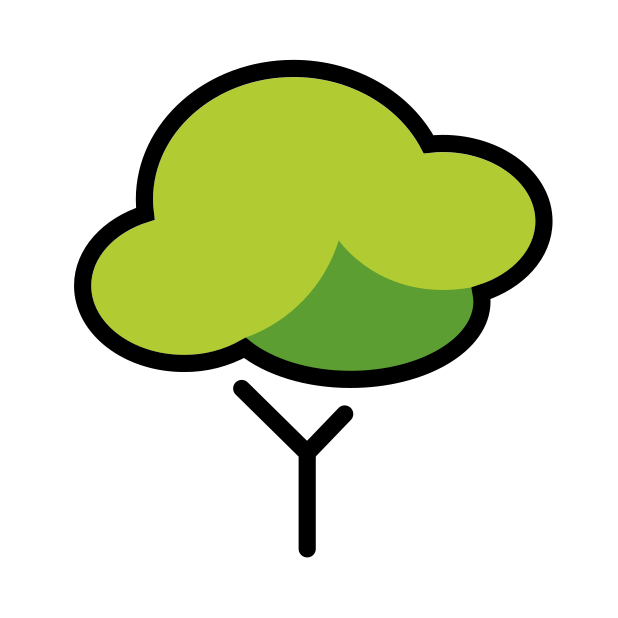
Emoji: 🌳
Name: deciduous tree
Unicode: 0x1f333